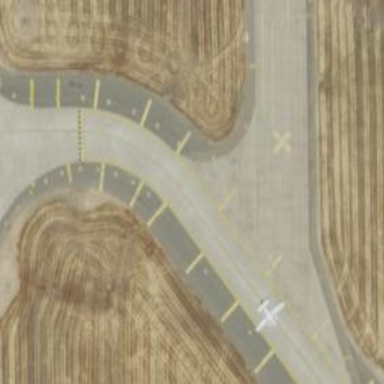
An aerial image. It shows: View of taxiway at the airport.